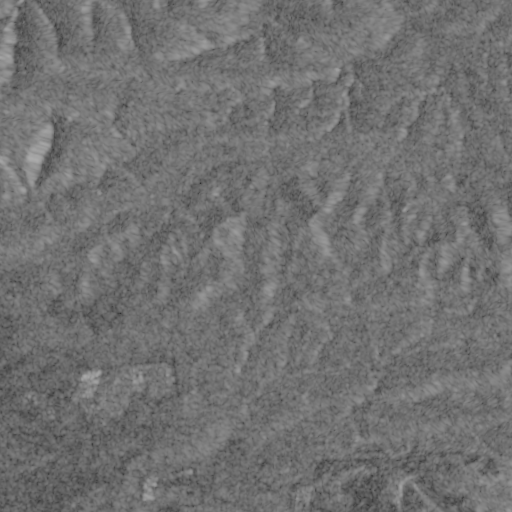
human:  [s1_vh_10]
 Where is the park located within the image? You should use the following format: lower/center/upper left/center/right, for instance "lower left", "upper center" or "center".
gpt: The park is located in the lower left of the image.
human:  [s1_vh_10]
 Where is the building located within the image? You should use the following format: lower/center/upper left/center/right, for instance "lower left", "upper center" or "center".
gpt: The building is located in the lower left of the image.
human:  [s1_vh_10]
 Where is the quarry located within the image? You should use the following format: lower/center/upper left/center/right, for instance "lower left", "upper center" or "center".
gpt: There is no quarry in the image.

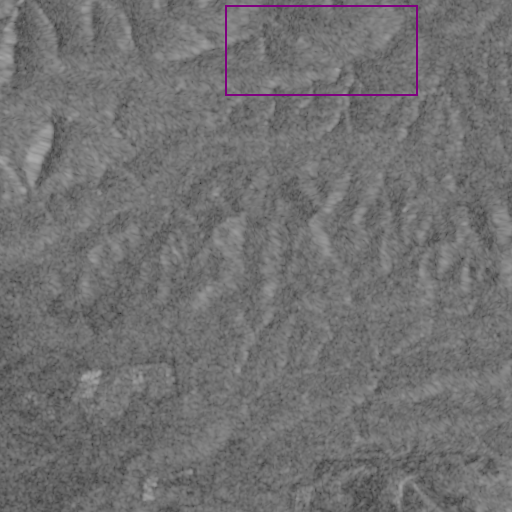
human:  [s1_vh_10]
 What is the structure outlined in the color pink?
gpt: There is no pink outline.
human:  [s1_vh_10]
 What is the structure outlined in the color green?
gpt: There is no structure outlined in green.